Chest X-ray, PA view. Patient: 57 years old, sex M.
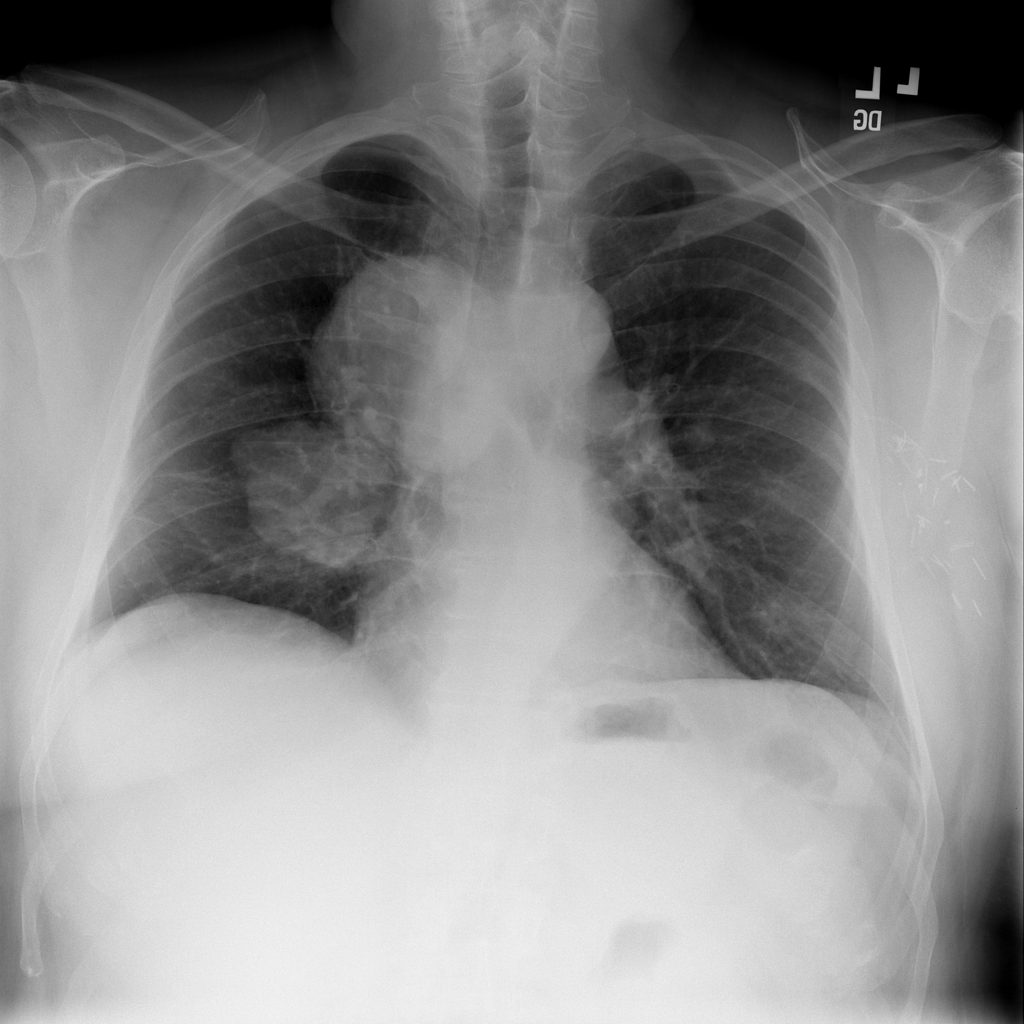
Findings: Mass